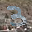
Label: 3